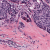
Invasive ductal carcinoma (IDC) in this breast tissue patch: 1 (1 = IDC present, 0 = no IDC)